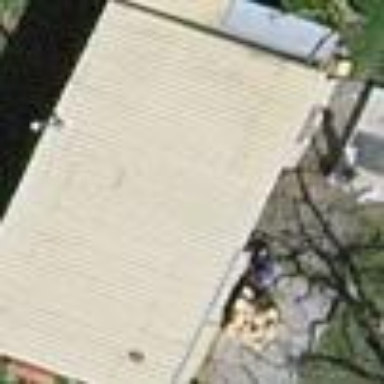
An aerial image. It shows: Shed.